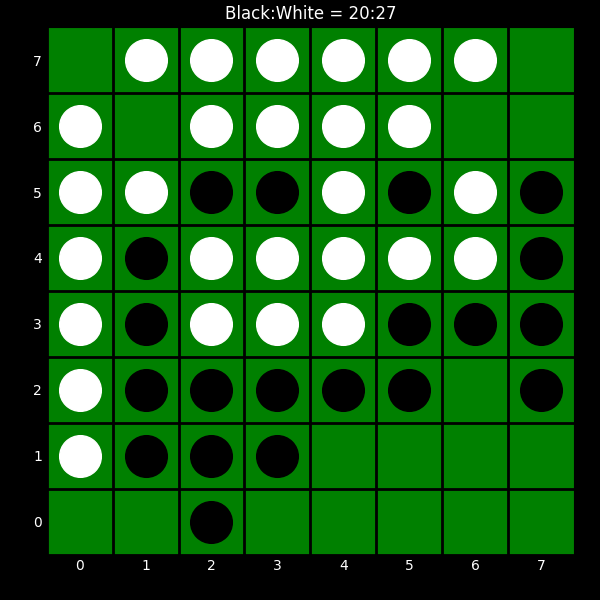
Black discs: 20
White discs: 27